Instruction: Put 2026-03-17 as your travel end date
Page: home
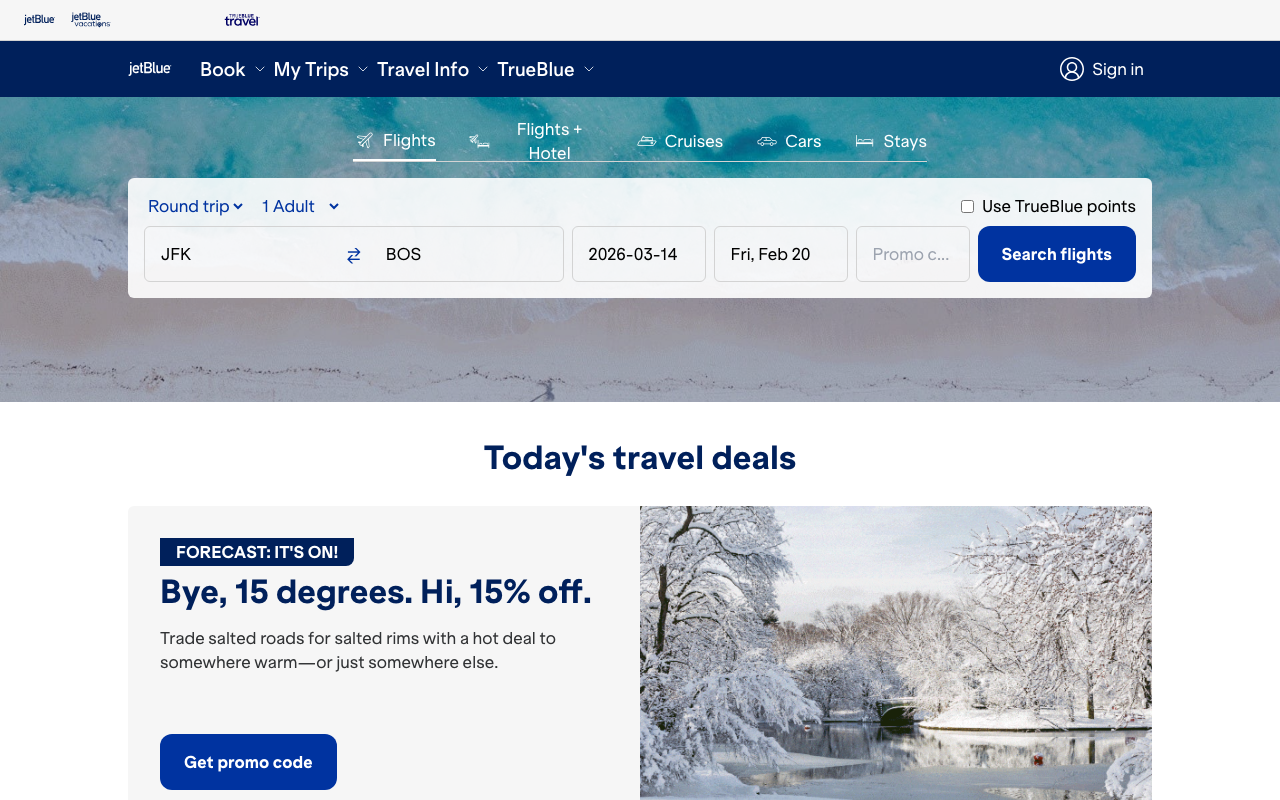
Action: type